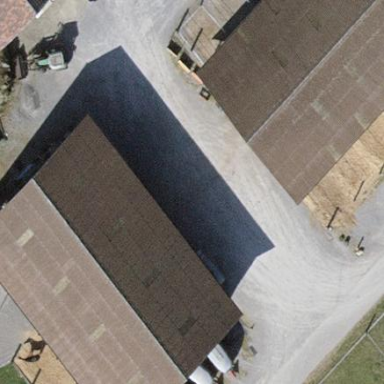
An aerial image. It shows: Stable building.